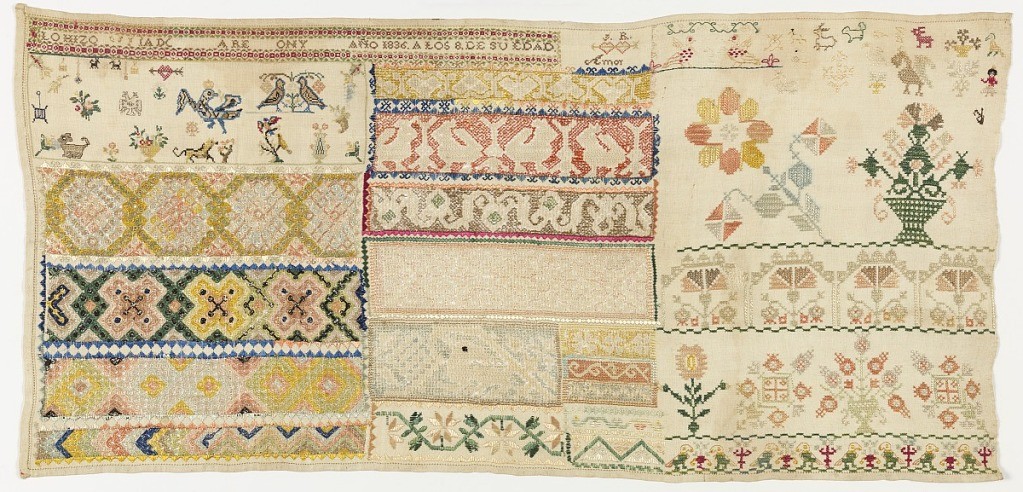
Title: Sampler
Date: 1836
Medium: silk embroidery on linen foundation Technique: embroidered in cross, satin, running, long-armed cross, and back stitches, with withdrawn element work with needle made fillings and aztec stitches on plain weave foundation
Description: Three columns of geometric and pattern bands in many colors, with spot motifs including birds.